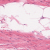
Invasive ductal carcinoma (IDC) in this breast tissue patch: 0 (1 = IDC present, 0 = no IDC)